Field crop: maize
Growth stage: 2
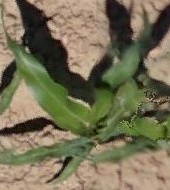
Species: maize